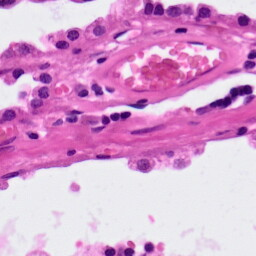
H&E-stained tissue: Lung